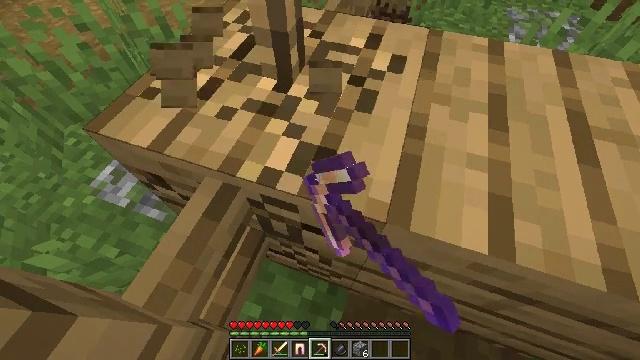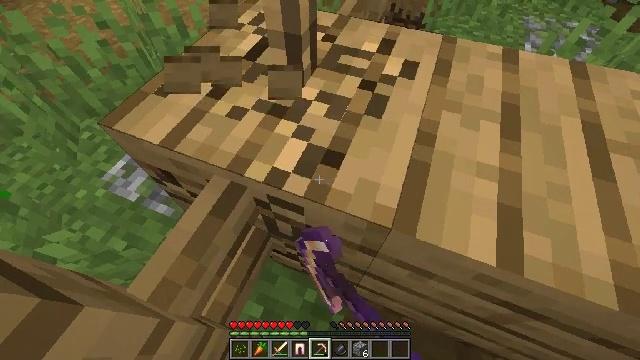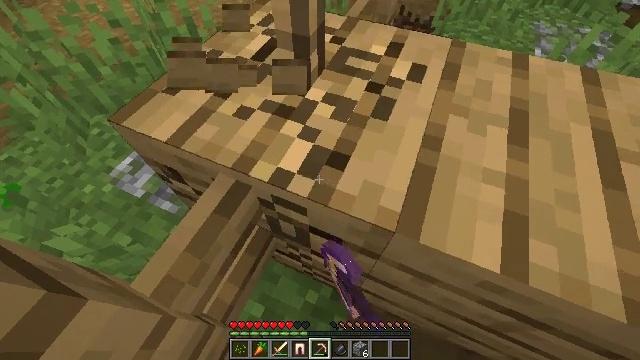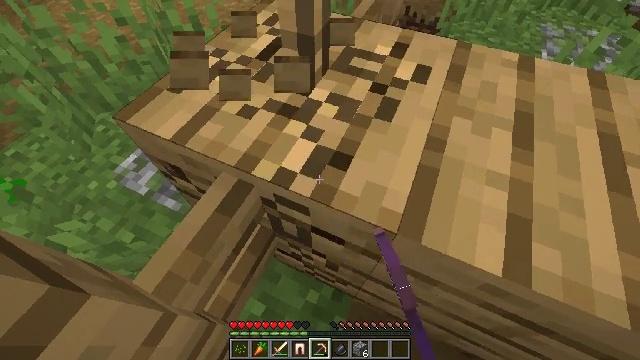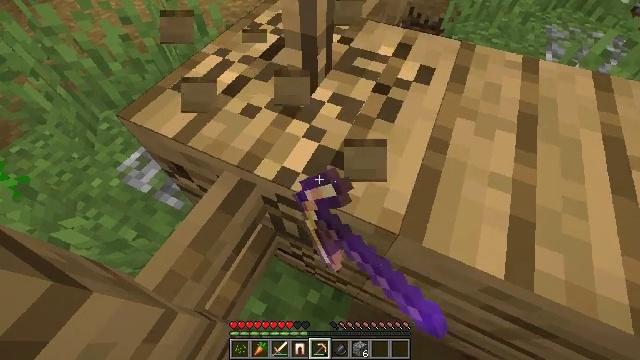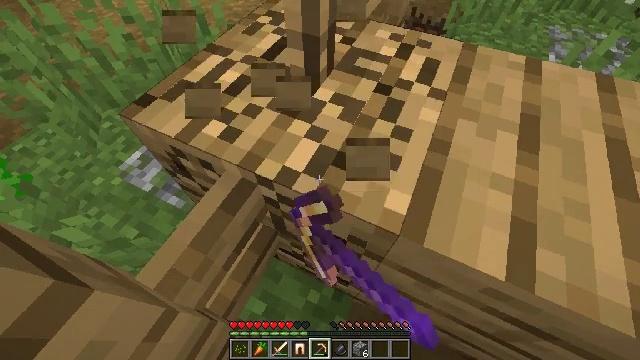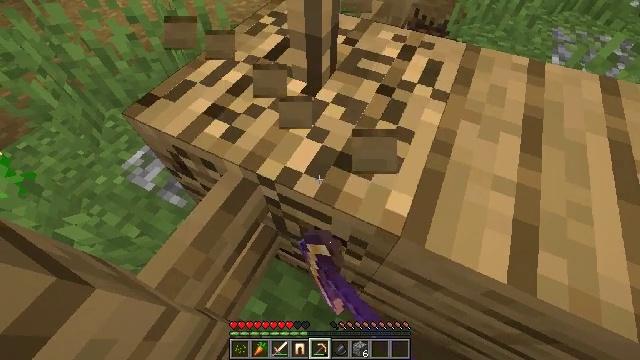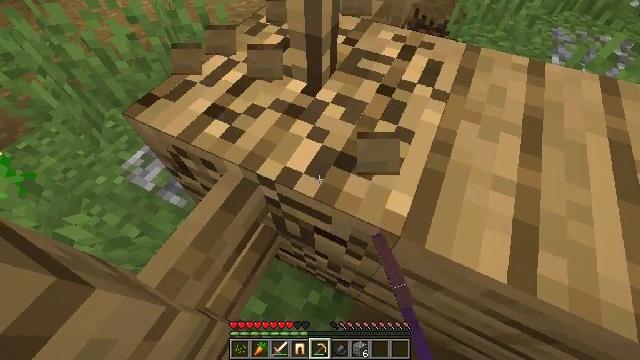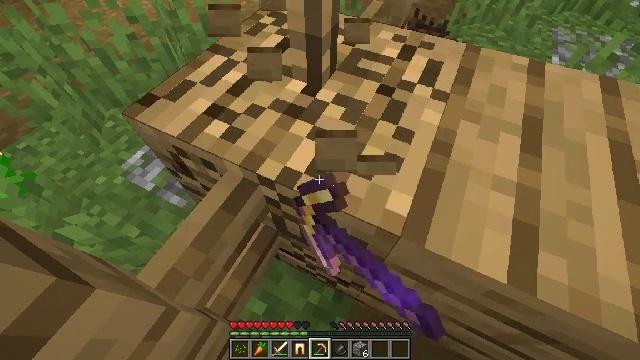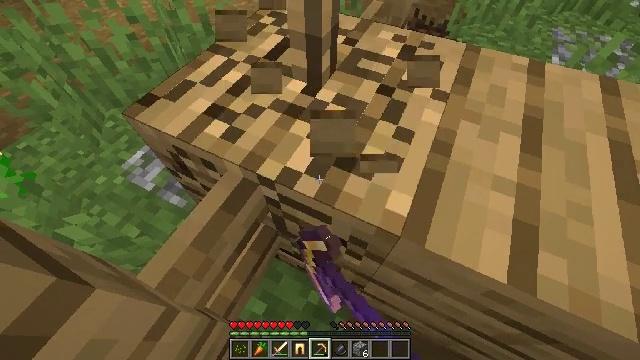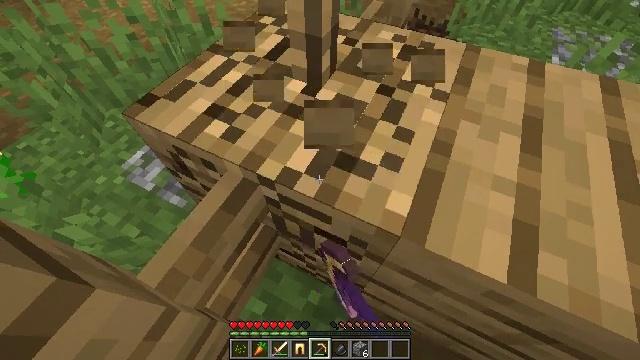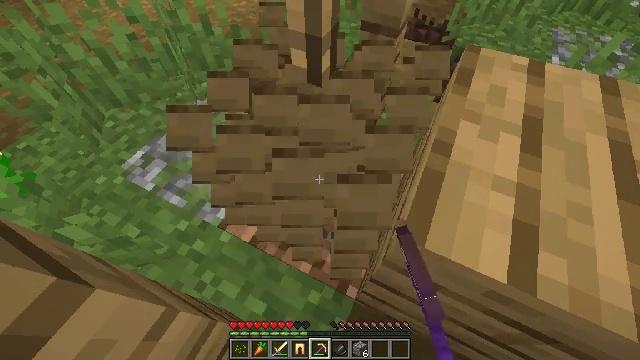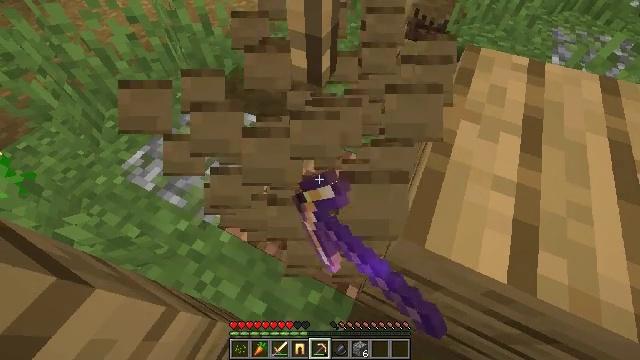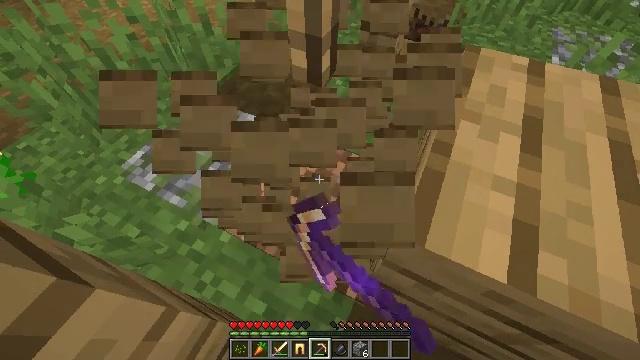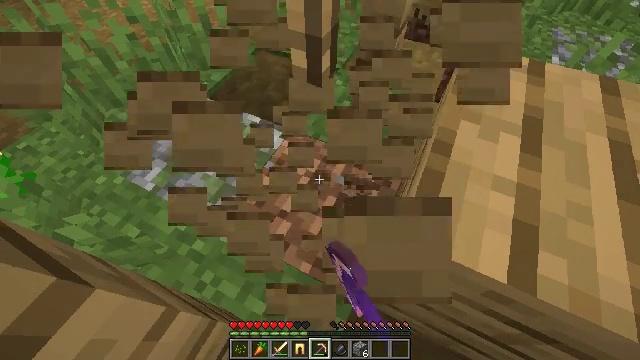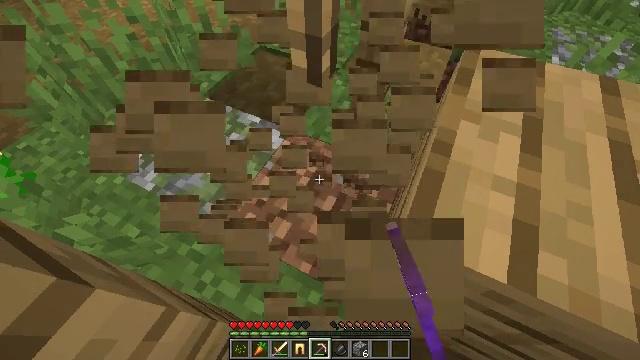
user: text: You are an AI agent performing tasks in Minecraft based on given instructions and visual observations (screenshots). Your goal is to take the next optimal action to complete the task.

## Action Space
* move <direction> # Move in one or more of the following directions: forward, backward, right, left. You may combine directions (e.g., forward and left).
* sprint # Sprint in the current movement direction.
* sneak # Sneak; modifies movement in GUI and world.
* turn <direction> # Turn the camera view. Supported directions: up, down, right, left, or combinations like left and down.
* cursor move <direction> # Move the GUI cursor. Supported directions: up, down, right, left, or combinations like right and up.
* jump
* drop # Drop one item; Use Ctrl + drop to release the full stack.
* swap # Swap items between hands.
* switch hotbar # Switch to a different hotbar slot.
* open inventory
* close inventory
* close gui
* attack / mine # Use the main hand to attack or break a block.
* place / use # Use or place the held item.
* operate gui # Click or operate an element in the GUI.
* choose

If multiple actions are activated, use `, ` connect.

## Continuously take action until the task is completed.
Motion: motion action
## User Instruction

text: Collect the oak planks from the structure.
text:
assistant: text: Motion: turn left, attack / mine
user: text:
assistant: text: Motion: turn left, attack / mine
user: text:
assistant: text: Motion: turn left, attack / mine
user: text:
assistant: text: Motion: attack / mine
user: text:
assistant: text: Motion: attack / mine
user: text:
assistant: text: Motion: attack / mine
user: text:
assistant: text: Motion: attack / mine
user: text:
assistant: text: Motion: attack / mine
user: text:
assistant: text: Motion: attack / mine
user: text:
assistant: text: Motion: attack / mine
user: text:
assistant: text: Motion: attack / mine
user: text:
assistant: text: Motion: attack / mine
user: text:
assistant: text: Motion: attack / mine
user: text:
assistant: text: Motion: attack / mine
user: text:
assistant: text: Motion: attack / mine
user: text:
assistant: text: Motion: attack / mine
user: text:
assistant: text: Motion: attack / mine